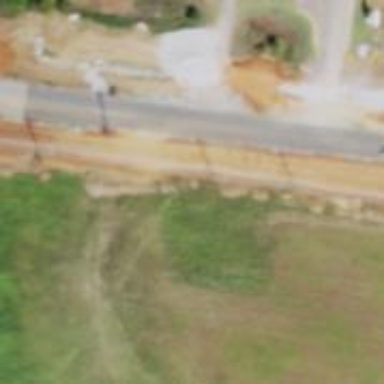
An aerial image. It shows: Power pole.